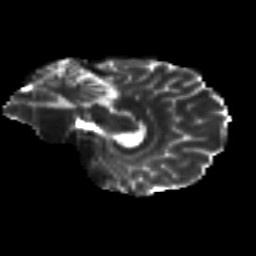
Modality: T2w
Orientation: sagittal
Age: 19
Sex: female
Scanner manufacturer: siemens
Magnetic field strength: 3 T
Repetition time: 8.8 s
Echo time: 0.085 s